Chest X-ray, AP view. Patient: 54 years old, sex F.
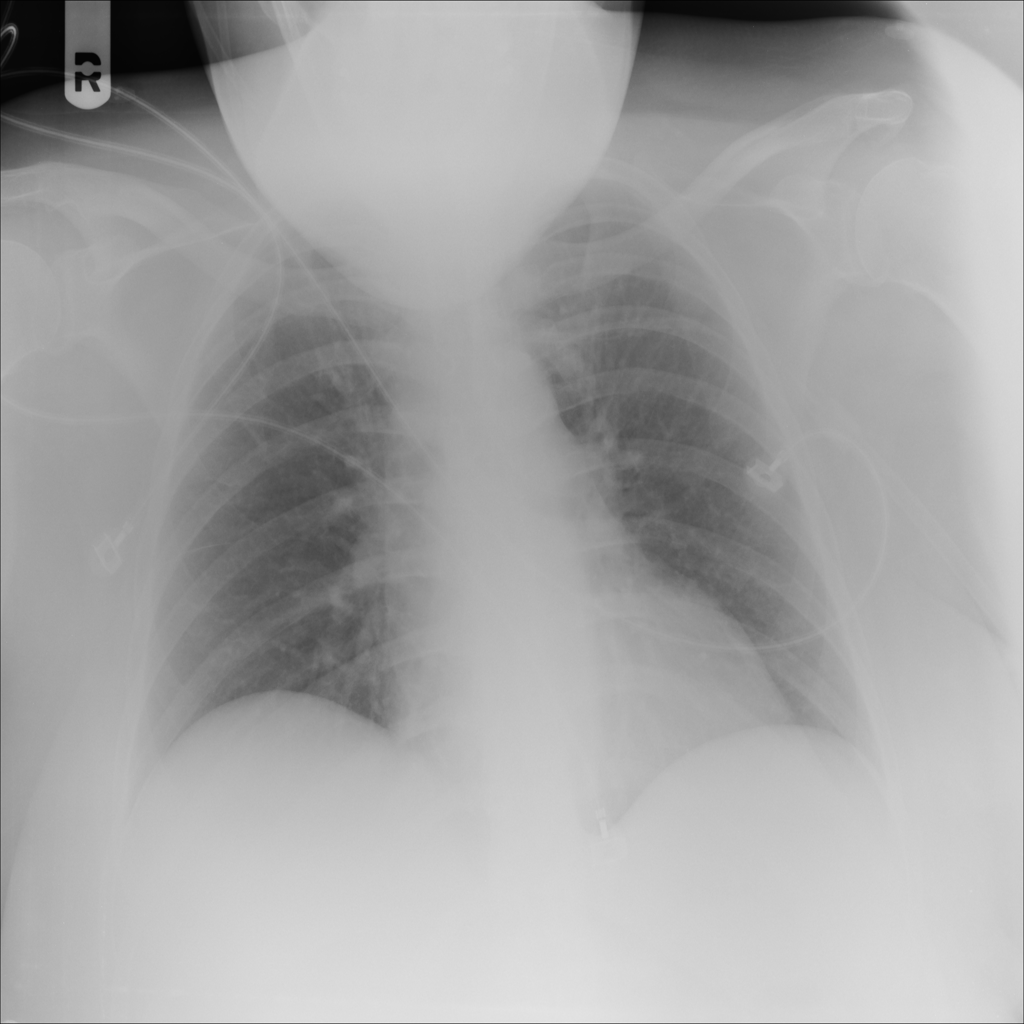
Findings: No Finding